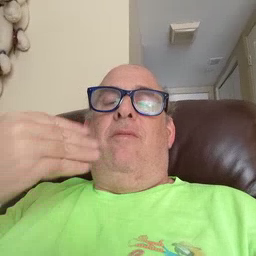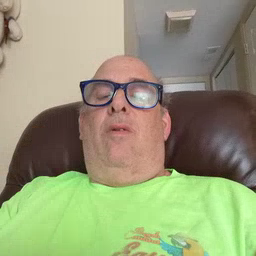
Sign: before